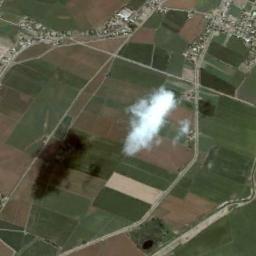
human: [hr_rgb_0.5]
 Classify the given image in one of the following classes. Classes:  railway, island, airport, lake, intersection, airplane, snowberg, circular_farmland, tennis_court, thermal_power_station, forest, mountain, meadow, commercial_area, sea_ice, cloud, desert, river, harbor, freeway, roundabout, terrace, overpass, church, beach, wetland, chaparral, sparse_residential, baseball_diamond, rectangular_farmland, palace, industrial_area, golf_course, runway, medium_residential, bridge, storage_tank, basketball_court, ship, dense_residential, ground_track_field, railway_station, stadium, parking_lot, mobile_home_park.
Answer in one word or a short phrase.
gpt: cloud